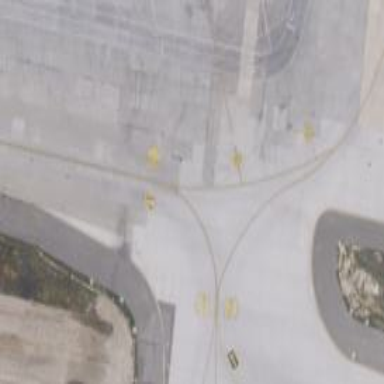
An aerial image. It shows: Image of taxiway at airport.